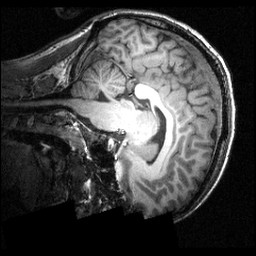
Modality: T1w
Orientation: sagittal
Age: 21
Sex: male
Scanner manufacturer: siemens
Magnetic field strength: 3.951 T
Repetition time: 1.5 s
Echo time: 0.00335 s